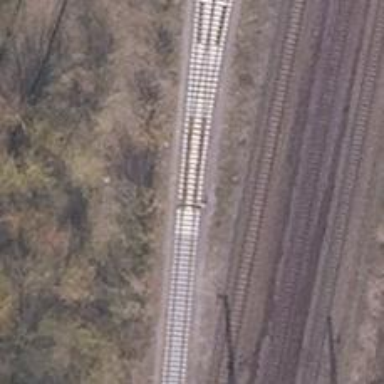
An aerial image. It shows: Railway switch.